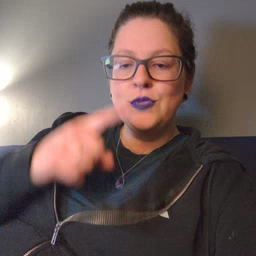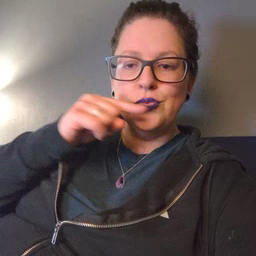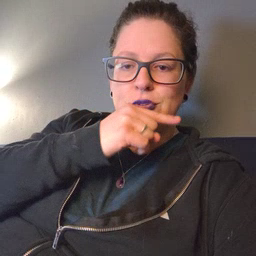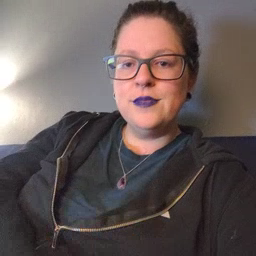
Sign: toothbrush